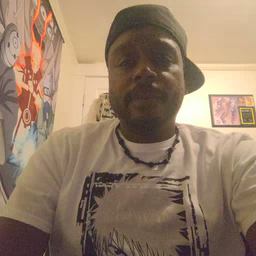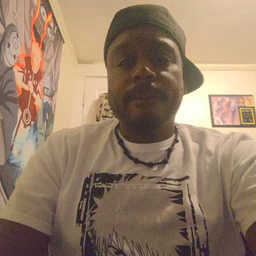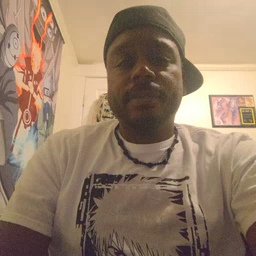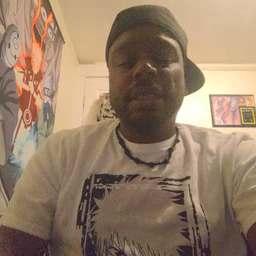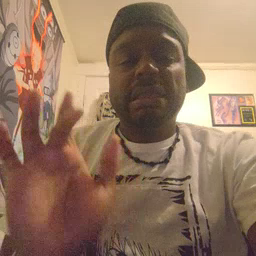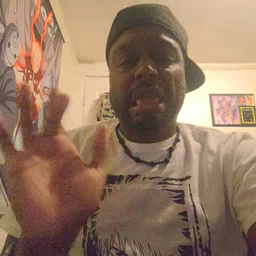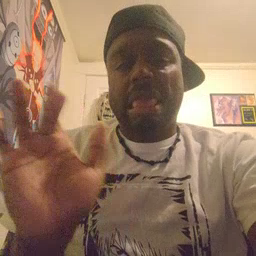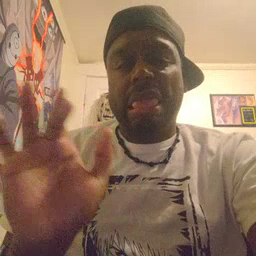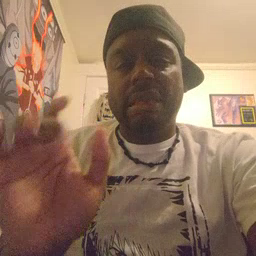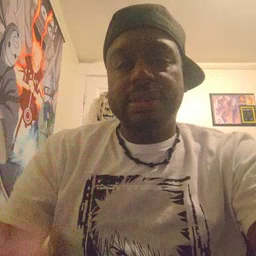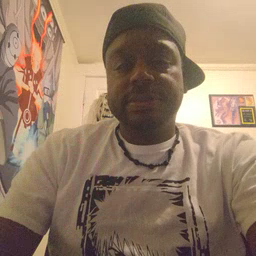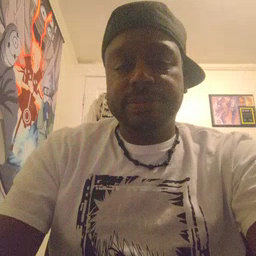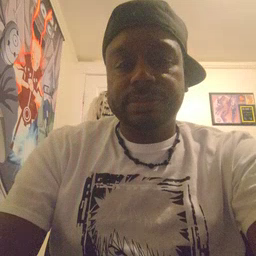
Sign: yucky